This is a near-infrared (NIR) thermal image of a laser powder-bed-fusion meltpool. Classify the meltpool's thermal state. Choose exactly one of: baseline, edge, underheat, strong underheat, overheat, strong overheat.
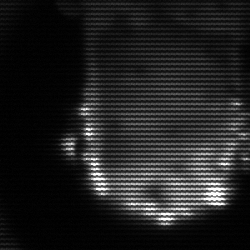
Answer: baseline